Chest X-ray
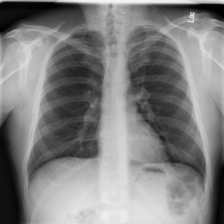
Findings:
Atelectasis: negative
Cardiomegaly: negative
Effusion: negative
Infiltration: negative
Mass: negative
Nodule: negative
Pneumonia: negative
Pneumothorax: negative
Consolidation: negative
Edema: negative
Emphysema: negative
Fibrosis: negative
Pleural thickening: negative
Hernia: negative